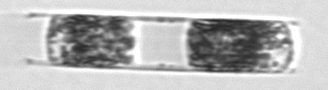
Label: Hemiaulus